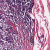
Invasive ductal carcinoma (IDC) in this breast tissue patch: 0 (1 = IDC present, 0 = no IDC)